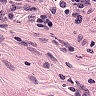
Metastatic tissue present: no